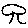
Label: tree